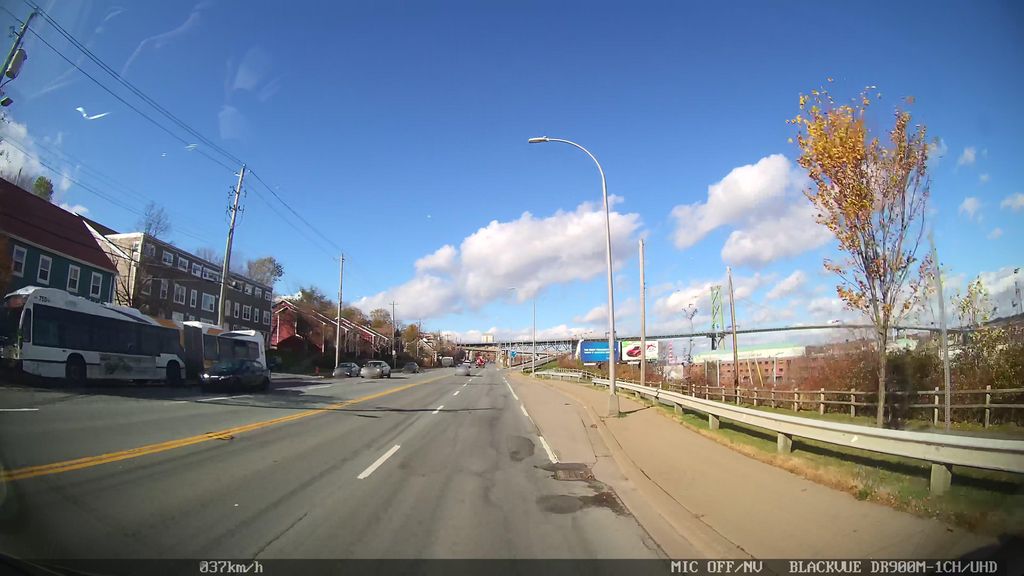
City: halifax